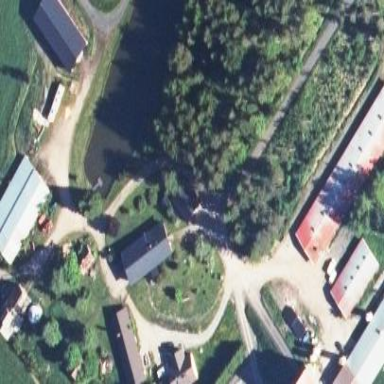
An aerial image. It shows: Farmyard area.